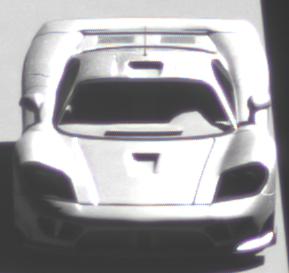
Make: Saleen
Model: S7
Detailed model: -
Model produced from: 2000
Model produced until: 2008
Doors: 2
Color: white
Road condition: wet road
Daytime: midday
Contrast: high contrast